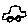
Label: car